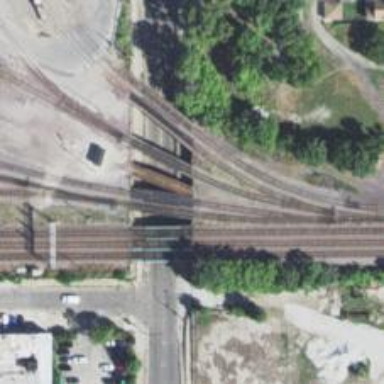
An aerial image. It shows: Disused railway bridge leading to yard area.